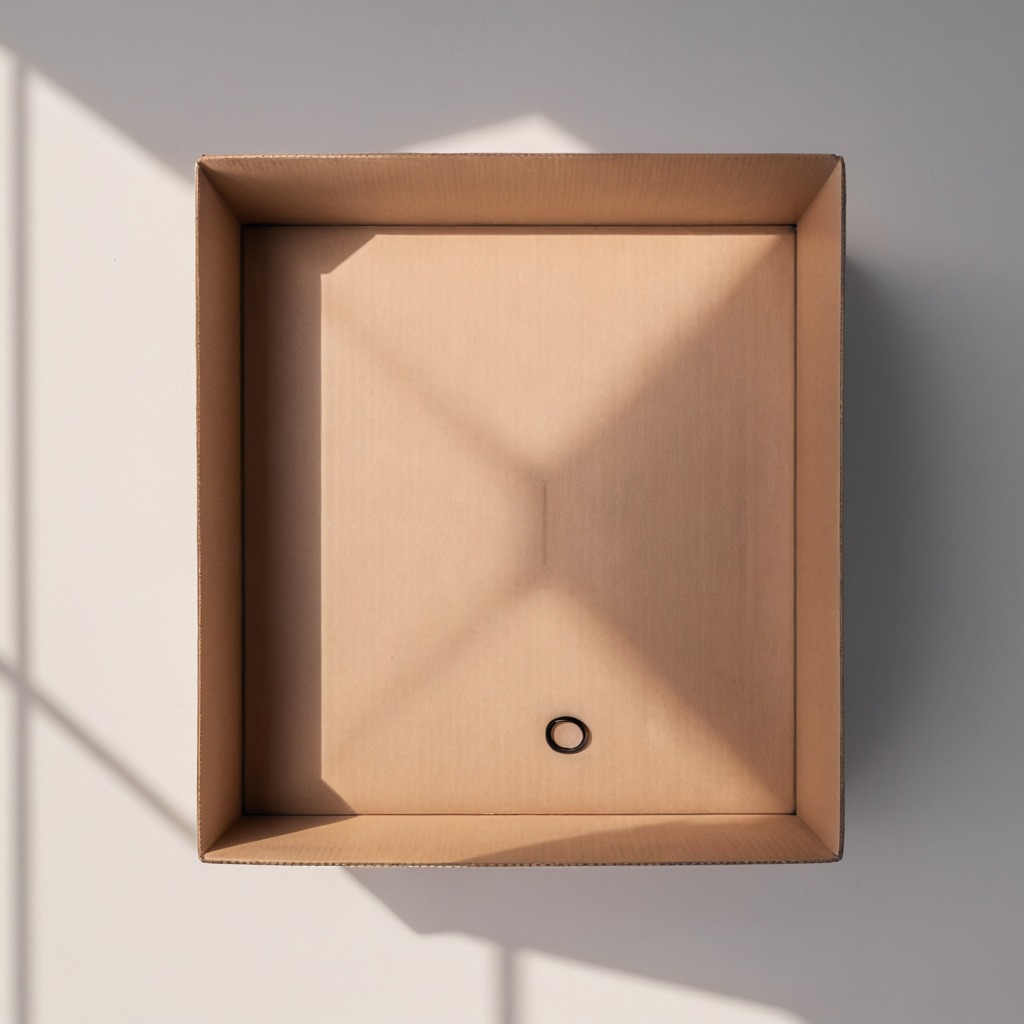
A rubber O-ring is lying on a clean dry cardboard box surface in an outdoor workshop during daytime bright natural light soft shadows slightly creased but